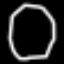
Label: octagon